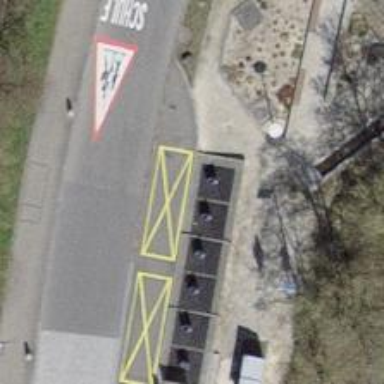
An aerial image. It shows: Recycling container at amenity designated for recycling.